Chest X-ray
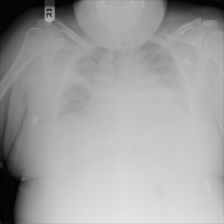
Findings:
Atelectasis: negative
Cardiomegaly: negative
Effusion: negative
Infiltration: negative
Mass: negative
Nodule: negative
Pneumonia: negative
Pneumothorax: negative
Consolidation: negative
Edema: negative
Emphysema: negative
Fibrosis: negative
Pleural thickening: negative
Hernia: negative